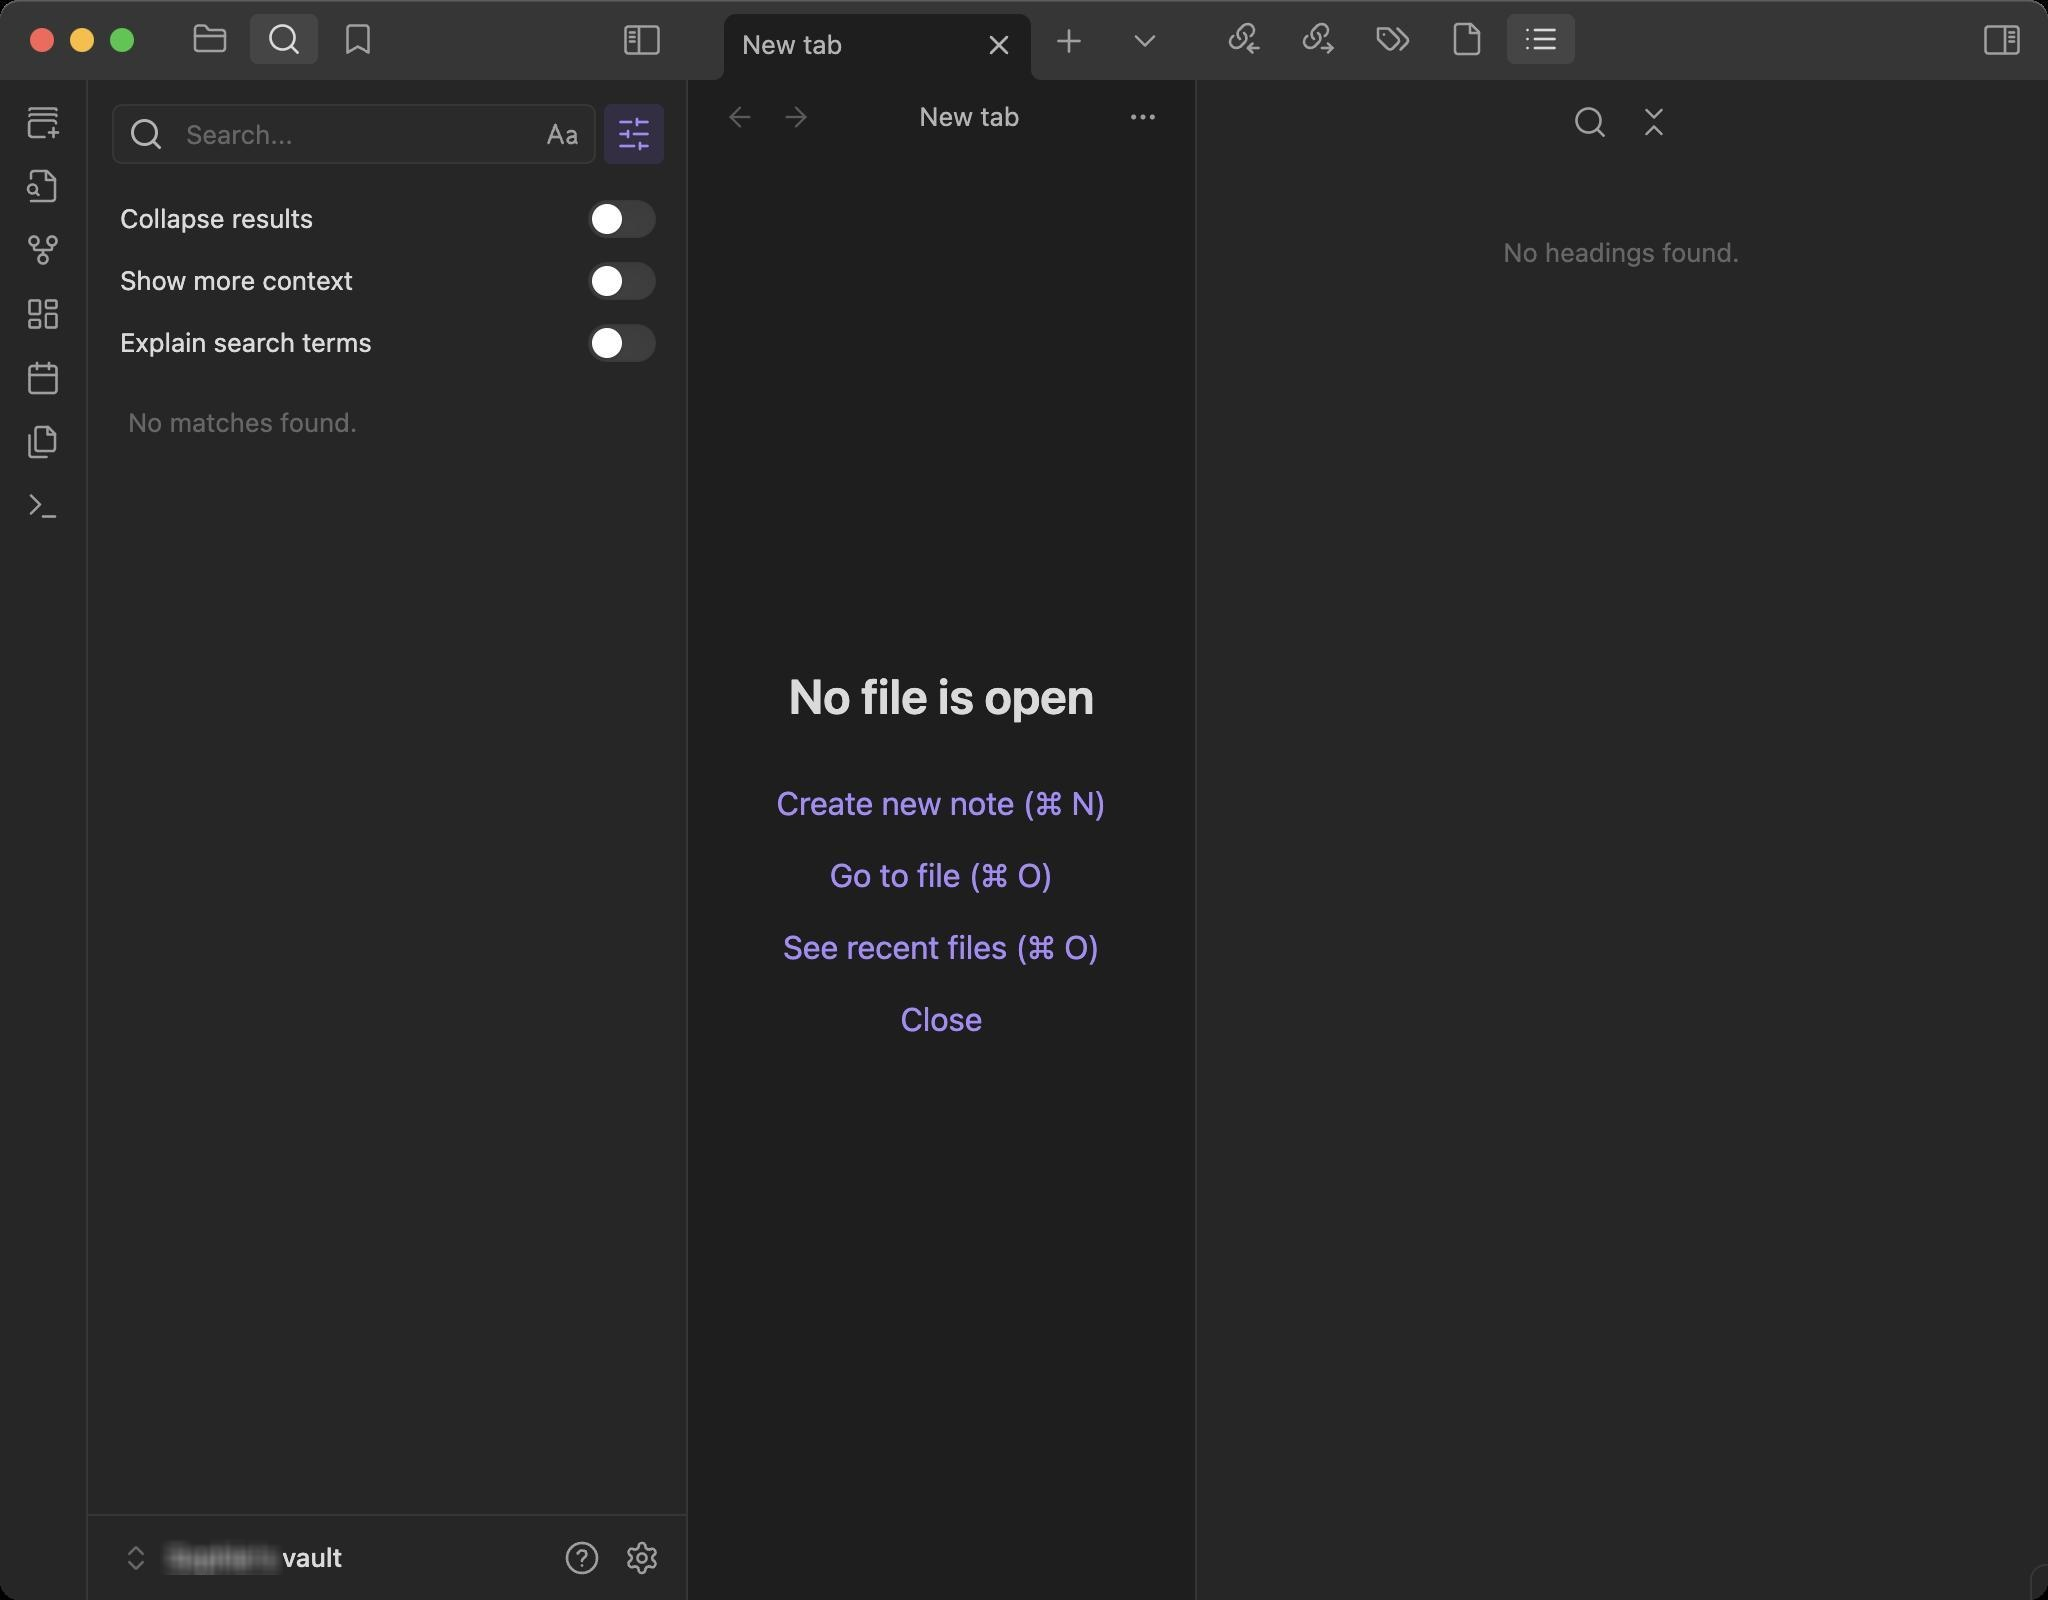
Accessibility tree:
{"name": "New_tab_-_Sophie's_vault_-_Obsidian_v1.6.7", "role": "AXWindow", "description": null, "role_description": "standard window", "value": null, "position": "325.00;113.00", "size": "1024;800", "children": [{"name": "", "role": "AXGroup", "description": "", "role_description": "group", "value": "", "position": "0.00;0.00", "size": "1024;800", "children": [{"name": "", "role": "AXGroup", "description": "", "role_description": "group", "value": "", "position": "0.00;0.00", "size": "1024;800", "children": [{"name": "", "role": "AXGroup", "description": "", "role_description": "group", "value": "", "position": "0.00;0.00", "size": "1024;800", "children": [{"name": "", "role": "AXGroup", "description": "", "role_description": "group", "value": "", "position": "0.00;0.00", "size": "1024;800", "children": [{"name": "New_tab_-_Sophie's_vault_-_Obsidian_v1.6.7", "role": "AXWebArea", "description": "", "role_description": "HTML content", "value": "", "position": "0.00;0.00", "size": "1024;800", "children": [{"name": "", "role": "AXGroup", "description": "", "role_description": "group", "value": "", "position": "0.00;0.00", "size": "1024;800", "children": [{"name": "", "role": "AXGroup", "description": "", "role_description": "group", "value": "", "position": "0.00;0.00", "size": "1024;800", "children": [{"name": "", "role": "AXGroup", "description": "", "role_description": "group", "value": "", "position": "0.00;0.00", "size": "1024;800", "children": [{"name": "", "role": "AXGroup", "description": "", "role_description": "group", "value": "", "position": "0.00;0.00", "size": "1024;800", "children": [{"name": "", "role": "AXGroup", "description": "", "role_description": "group", "value": "", "position": "0.00;40.00", "size": "44;760", "children": [{"name": "", "role": "AXGroup", "description": "Create new unique note", "role_description": "group", "value": "", "position": "7.00;48.00", "size": "30;26", "children": [{"name": "", "role": "AXImage", "description": "", "role_description": "image", "value": "", "position": "13.00;52.00", "size": "18;18", "children": []}]}, {"name": "", "role": "AXGroup", "description": "Open quick switcher", "role_description": "group", "value": "", "position": "7.00;80.00", "size": "30;26", "children": [{"name": "", "role": "AXImage", "description": "", "role_description": "image", "value": "", "position": "13.00;84.00", "size": "18;18", "children": []}]}, {"name": "", "role": "AXGroup", "description": "Open graph view", "role_description": "group", "value": "", "position": "7.00;112.00", "size": "30;26", "children": [{"name": "", "role": "AXImage", "description": "", "role_description": "image", "value": "", "position": "13.00;116.00", "size": "18;18", "children": []}]}, {"name": "", "role": "AXGroup", "description": "Create new canvas", "role_description": "group", "value": "", "position": "7.00;144.00", "size": "30;26", "children": [{"name": "", "role": "AXImage", "description": "", "role_description": "image", "value": "", "position": "13.00;148.00", "size": "18;18", "children": []}]}, {"name": "", "role": "AXGroup", "description": "Open today's daily note", "role_description": "group", "value": "", "position": "7.00;176.00", "size": "30;26", "children": [{"name": "", "role": "AXImage", "description": "", "role_description": "image", "value": "", "position": "13.00;180.00", "size": "18;18", "children": []}]}, {"name": "", "role": "AXGroup", "description": "Insert template", "role_description": "group", "value": "", "position": "7.00;208.00", "size": "30;26", "children": [{"name": "", "role": "AXImage", "description": "", "role_description": "image", "value": "", "position": "13.00;212.00", "size": "18;18", "children": []}]}, {"name": "", "role": "AXGroup", "description": "Open command palette", "role_description": "group", "value": "", "position": "7.00;240.00", "size": "30;26", "children": [{"name": "", "role": "AXImage", "description": "", "role_description": "image", "value": "", "position": "13.00;244.00", "size": "18;18", "children": []}]}]}, {"name": "", "role": "AXGroup", "description": "", "role_description": "group", "value": "", "position": "44.00;0.00", "size": "300;800", "children": [{"name": "", "role": "AXSplitter", "description": "", "role_description": "splitter", "value": "", "position": "341.00;0.00", "size": "3;800", "children": []}, {"name": "", "role": "AXGroup", "description": "", "role_description": "group", "value": "", "position": "52.00;767.00", "size": "220;25", "children": [{"name": "", "role": "AXImage", "description": "", "role_description": "image", "value": "", "position": "60.00;771.00", "size": "16;16", "children": []}, {"name": "", "role": "AXGroup", "description": "", "role_description": "group", "value": "", "position": "84.00;771.00", "size": "88;17", "children": [{"name": "", "role": "AXStaticText", "description": "", "role_description": "text", "value": "Sophie's vault", "position": "84.00;771.00", "size": "88;16", "children": []}]}]}, {"name": "", "role": "AXGroup", "description": "", "role_description": "group", "value": "", "position": "276.00;766.00", "size": "30;26", "children": [{"name": "", "role": "AXImage", "description": "", "role_description": "image", "value": "", "position": "282.00;770.00", "size": "18;18", "children": []}]}, {"name": "", "role": "AXGroup", "description": "", "role_description": "group", "value": "", "position": "306.00;766.00", "size": "30;26", "children": [{"name": "", "role": "AXImage", "description": "", "role_description": "image", "value": "", "position": "312.00;770.00", "size": "18;18", "children": []}]}, {"name": "", "role": "AXGroup", "description": "", "role_description": "group", "value": "", "position": "44.00;0.00", "size": "300;757", "children": [{"name": "", "role": "AXGroup", "description": "", "role_description": "group", "value": "", "position": "44.00;0.00", "size": "300;40", "children": [{"name": "", "role": "AXGroup", "description": "", "role_description": "group", "value": "", "position": "88.00;6.00", "size": "108;33", "children": [{"name": "", "role": "AXGroup", "description": "Files", "role_description": "group", "value": "", "position": "88.00;7.00", "size": "34;25", "children": [{"name": "", "role": "AXGroup", "description": "", "role_description": "group", "value": "", "position": "88.00;7.00", "size": "34;25", "children": [{"name": "", "role": "AXImage", "description": "", "role_description": "image", "value": "", "position": "96.00;11.00", "size": "18;18", "children": []}]}]}, {"name": "", "role": "AXGroup", "description": "Search", "role_description": "group", "value": "", "position": "125.00;7.00", "size": "34;25", "children": [{"name": "", "role": "AXGroup", "description": "", "role_description": "group", "value": "", "position": "125.00;7.00", "size": "34;25", "children": [{"name": "", "role": "AXImage", "description": "", "role_description": "image", "value": "", "position": "133.00;11.00", "size": "18;18", "children": []}]}]}, {"name": "", "role": "AXGroup", "description": "Bookmarks", "role_description": "group", "value": "", "position": "162.00;7.00", "size": "34;25", "children": [{"name": "", "role": "AXGroup", "description": "", "role_description": "group", "value": "", "position": "162.00;7.00", "size": "34;25", "children": [{"name": "", "role": "AXImage", "description": "", "role_description": "image", "value": "", "position": "170.00;11.00", "size": "18;18", "children": []}]}]}]}, {"name": "", "role": "AXGroup", "description": "", "role_description": "group", "value": "", "position": "306.00;0.00", "size": "30;39", "children": [{"name": "", "role": "AXGroup", "description": "", "role_description": "group", "value": "", "position": "306.00;8.00", "size": "30;24", "children": [{"name": "", "role": "AXImage", "description": "", "role_description": "image", "value": "", "position": "312.00;11.00", "size": "18;18", "children": []}]}]}]}, {"name": "", "role": "AXGroup", "description": "", "role_description": "group", "value": "", "position": "44.00;40.00", "size": "300;717", "children": [{"name": "", "role": "AXGroup", "description": "", "role_description": "group", "value": "", "position": "44.00;40.00", "size": "300;717", "children": [{"name": "", "role": "AXGroup", "description": "", "role_description": "group", "value": "", "position": "44.00;40.00", "size": "300;717", "children": [{"name": "", "role": "AXGroup", "description": "", "role_description": "group", "value": "", "position": "56.00;52.00", "size": "242;30", "children": [{"name": "", "role": "AXTextField", "description": "", "role_description": "search text field", "value": "", "position": "56.00;52.00", "size": "242;30", "children": []}, {"name": "", "role": "AXGroup", "description": "Match case", "role_description": "group", "value": "", "position": "268.00;56.00", "size": "26;22", "children": [{"name": "", "role": "AXImage", "description": "", "role_description": "image", "value": "", "position": "272.00;58.00", "size": "18;18", "children": []}]}]}, {"name": "", "role": "AXGroup", "description": "Search settings", "role_description": "group", "value": "", "position": "302.00;52.00", "size": "30;30", "children": [{"name": "", "role": "AXImage", "description": "", "role_description": "image", "value": "", "position": "308.00;58.00", "size": "18;18", "children": []}]}, {"name": "", "role": "AXGroup", "description": "", "role_description": "group", "value": "", "position": "60.00;101.00", "size": "97;17", "children": [{"name": "", "role": "AXStaticText", "description": "", "role_description": "text", "value": "Collapse results", "position": "60.00;102.00", "size": "97;15", "children": []}]}, {"name": "", "role": "AXGroup", "description": "", "role_description": "group", "value": "", "position": "294.00;100.00", "size": "34;19", "children": [{"name": "", "role": "AXCheckBox", "description": "", "role_description": "checkbox", "value": "", "position": "294.00;100.00", "size": "16;16", "children": []}]}, {"name": "", "role": "AXGroup", "description": "", "role_description": "group", "value": "", "position": "60.00;132.00", "size": "117;17", "children": [{"name": "", "role": "AXStaticText", "description": "", "role_description": "text", "value": "Show more context", "position": "60.00;133.00", "size": "117;15", "children": []}]}, {"name": "", "role": "AXGroup", "description": "", "role_description": "group", "value": "", "position": "294.00;131.00", "size": "35;19", "children": [{"name": "", "role": "AXCheckBox", "description": "", "role_description": "checkbox", "value": "", "position": "294.00;131.00", "size": "17;16", "children": []}]}, {"name": "", "role": "AXGroup", "description": "", "role_description": "group", "value": "", "position": "60.00;163.00", "size": "126;17", "children": [{"name": "", "role": "AXStaticText", "description": "", "role_description": "text", "value": "Explain search terms", "position": "60.00;164.00", "size": "126;15", "children": []}]}, {"name": "", "role": "AXGroup", "description": "", "role_description": "group", "value": "", "position": "294.00;162.00", "size": "35;19", "children": [{"name": "", "role": "AXCheckBox", "description": "", "role_description": "checkbox", "value": "", "position": "294.00;162.00", "size": "17;16", "children": []}]}, {"name": "", "role": "AXGroup", "description": "", "role_description": "group", "value": "", "position": "44.00;191.00", "size": "300;566", "children": [{"name": "", "role": "AXGroup", "description": "", "role_description": "group", "value": "", "position": "56.00;203.00", "size": "276;17", "children": [{"name": "", "role": "AXStaticText", "description": "", "role_description": "text", "value": "No matches found.", "position": "64.00;204.00", "size": "115;15", "children": []}]}]}]}]}]}]}]}, {"name": "", "role": "AXGroup", "description": "", "role_description": "group", "value": "", "position": "344.00;0.00", "size": "254;800", "children": [{"name": "", "role": "AXGroup", "description": "", "role_description": "group", "value": "", "position": "344.00;0.00", "size": "254;800", "children": [{"name": "", "role": "AXGroup", "description": "", "role_description": "group", "value": "", "position": "344.00;0.00", "size": "254;40", "children": [{"name": "", "role": "AXGroup", "description": "", "role_description": "group", "value": "", "position": "347.00;6.00", "size": "184;34", "children": [{"name": "", "role": "AXGroup", "description": "New tab", "role_description": "group", "value": "", "position": "362.00;7.00", "size": "154;33", "children": [{"name": "", "role": "AXGroup", "description": "", "role_description": "group", "value": "", "position": "365.00;8.00", "size": "148;29", "children": [{"name": "", "role": "AXGroup", "description": "", "role_description": "group", "value": "", "position": "371.00;14.00", "size": "117;17", "children": [{"name": "", "role": "AXStaticText", "description": "", "role_description": "text", "value": "New tab", "position": "371.00;14.00", "size": "51;16", "children": []}]}, {"name": "", "role": "AXGroup", "description": "Close", "role_description": "group", "value": "", "position": "490.00;12.00", "size": "20;21", "children": [{"name": "", "role": "AXImage", "description": "", "role_description": "image", "value": "", "position": "492.00;14.00", "size": "16;17", "children": []}]}]}]}]}, {"name": "", "role": "AXGroup", "description": "", "role_description": "group", "value": "", "position": "522.00;0.00", "size": "26;39", "children": [{"name": "", "role": "AXGroup", "description": "New tab", "role_description": "group", "value": "", "position": "522.00;8.00", "size": "26;26", "children": [{"name": "", "role": "AXImage", "description": "", "role_description": "image", "value": "", "position": "526.00;12.00", "size": "18;18", "children": []}]}]}, {"name": "", "role": "AXGroup", "description": "", "role_description": "group", "value": "", "position": "560.00;0.00", "size": "26;39", "children": [{"name": "", "role": "AXGroup", "description": "", "role_description": "group", "value": "", "position": "560.00;8.00", "size": "26;26", "children": [{"name": "", "role": "AXImage", "description": "", "role_description": "image", "value": "", "position": "564.00;12.00", "size": "18;18", "children": []}]}]}]}, {"name": "", "role": "AXGroup", "description": "", "role_description": "group", "value": "", "position": "344.00;40.00", "size": "254;760", "children": [{"name": "", "role": "AXGroup", "description": "", "role_description": "group", "value": "", "position": "344.00;40.00", "size": "254;760", "children": [{"name": "", "role": "AXGroup", "description": "", "role_description": "group", "value": "", "position": "344.00;40.00", "size": "254;760", "children": [{"name": "", "role": "AXGroup", "description": "", "role_description": "group", "value": "", "position": "344.00;40.00", "size": "254;38", "children": [{"name": "", "role": "AXButton", "description": "Navigate back", "role_description": "button", "value": "", "position": "356.00;46.00", "size": "28;25", "children": [{"name": "", "role": "AXImage", "description": "", "role_description": "image", "value": "", "position": "362.00;50.00", "size": "16;17", "children": []}]}, {"name": "", "role": "AXButton", "description": "Navigate forward", "role_description": "button", "value": "", "position": "384.00;46.00", "size": "28;25", "children": [{"name": "", "role": "AXImage", "description": "", "role_description": "image", "value": "", "position": "390.00;50.00", "size": "16;17", "children": []}]}, {"name": "", "role": "AXGroup", "description": "", "role_description": "group", "value": "", "position": "420.00;40.00", "size": "130;37", "children": [{"name": "", "role": "AXGroup", "description": "", "role_description": "group", "value": "", "position": "460.00;50.00", "size": "50;17", "children": [{"name": "", "role": "AXStaticText", "description": "", "role_description": "text", "value": "New tab", "position": "460.00;51.00", "size": "50;15", "children": []}]}]}, {"name": "", "role": "AXButton", "description": "More options", "role_description": "button", "value": "", "position": "558.00;46.00", "size": "28;25", "children": [{"name": "", "role": "AXImage", "description": "", "role_description": "image", "value": "", "position": "564.00;50.00", "size": "16;17", "children": []}]}]}, {"name": "", "role": "AXGroup", "description": "", "role_description": "group", "value": "", "position": "344.00;78.00", "size": "254;722", "children": [{"name": "", "role": "AXGroup", "description": "", "role_description": "group", "value": "", "position": "344.00;40.00", "size": "254;760", "children": [{"name": "", "role": "AXGroup", "description": "", "role_description": "group", "value": "", "position": "388.00;332.00", "size": "166;32", "children": [{"name": "", "role": "AXStaticText", "description": "", "role_description": "text", "value": "No file is open", "position": "394.00;334.00", "size": "154;28", "children": []}]}, {"name": "", "role": "AXGroup", "description": "", "role_description": "group", "value": "", "position": "388.00;384.00", "size": "166;36", "children": [{"name": "", "role": "AXStaticText", "description": "", "role_description": "text", "value": "Create new note (⌘ N)", "position": "388.00;392.00", "size": "166;20", "children": []}]}, {"name": "", "role": "AXGroup", "description": "", "role_description": "group", "value": "", "position": "388.00;420.00", "size": "166;36", "children": [{"name": "", "role": "AXStaticText", "description": "", "role_description": "text", "value": "Go to file (⌘ O)", "position": "415.00;428.00", "size": "112;20", "children": []}]}, {"name": "", "role": "AXGroup", "description": "", "role_description": "group", "value": "", "position": "388.00;456.00", "size": "166;36", "children": [{"name": "", "role": "AXStaticText", "description": "", "role_description": "text", "value": "See recent files (⌘ O)", "position": "392.00;464.00", "size": "158;20", "children": []}]}, {"name": "", "role": "AXGroup", "description": "", "role_description": "group", "value": "", "position": "388.00;492.00", "size": "166;36", "children": [{"name": "", "role": "AXStaticText", "description": "", "role_description": "text", "value": "Close", "position": "450.00;500.00", "size": "42;20", "children": []}]}]}]}]}]}]}]}]}, {"name": "", "role": "AXGroup", "description": "", "role_description": "group", "value": "", "position": "598.00;0.00", "size": "426;800", "children": [{"name": "", "role": "AXSplitter", "description": "", "role_description": "splitter", "value": "", "position": "598.00;0.00", "size": "3;800", "children": []}, {"name": "", "role": "AXGroup", "description": "", "role_description": "group", "value": "", "position": "598.00;0.00", "size": "426;800", "children": [{"name": "", "role": "AXGroup", "description": "", "role_description": "group", "value": "", "position": "598.00;0.00", "size": "426;40", "children": [{"name": "", "role": "AXGroup", "description": "", "role_description": "group", "value": "", "position": "606.00;6.00", "size": "182;33", "children": [{"name": "", "role": "AXGroup", "description": "Backlinks", "role_description": "group", "value": "", "position": "606.00;7.00", "size": "34;25", "children": [{"name": "", "role": "AXGroup", "description": "", "role_description": "group", "value": "", "position": "606.00;7.00", "size": "34;25", "children": [{"name": "", "role": "AXGroup", "description": "", "role_description": "group", "value": "", "position": "614.00;11.00", "size": "18;18", "children": [{"name": "", "role": "AXImage", "description": "", "role_description": "image", "value": "", "position": "614.00;11.00", "size": "18;18", "children": []}]}]}]}, {"name": "", "role": "AXGroup", "description": "Outgoing links", "role_description": "group", "value": "", "position": "643.00;7.00", "size": "34;25", "children": [{"name": "", "role": "AXGroup", "description": "", "role_description": "group", "value": "", "position": "643.00;7.00", "size": "34;25", "children": [{"name": "", "role": "AXGroup", "description": "", "role_description": "group", "value": "", "position": "651.00;11.00", "size": "18;18", "children": [{"name": "", "role": "AXImage", "description": "", "role_description": "image", "value": "", "position": "651.00;11.00", "size": "18;18", "children": []}]}]}]}, {"name": "", "role": "AXGroup", "description": "Tags", "role_description": "group", "value": "", "position": "680.00;7.00", "size": "34;25", "children": [{"name": "", "role": "AXGroup", "description": "", "role_description": "group", "value": "", "position": "680.00;7.00", "size": "34;25", "children": [{"name": "", "role": "AXGroup", "description": "", "role_description": "group", "value": "", "position": "688.00;11.00", "size": "18;18", "children": [{"name": "", "role": "AXImage", "description": "", "role_description": "image", "value": "", "position": "688.00;11.00", "size": "18;18", "children": []}]}]}]}, {"name": "", "role": "AXGroup", "description": "Paper sketch", "role_description": "group", "value": "", "position": "717.00;7.00", "size": "34;25", "children": [{"name": "", "role": "AXGroup", "description": "", "role_description": "group", "value": "", "position": "717.00;7.00", "size": "34;25", "children": [{"name": "", "role": "AXImage", "description": "", "role_description": "image", "value": "", "position": "725.00;11.00", "size": "18;18", "children": []}]}]}, {"name": "", "role": "AXGroup", "description": "Outline", "role_description": "group", "value": "", "position": "754.00;7.00", "size": "34;25", "children": [{"name": "", "role": "AXGroup", "description": "", "role_description": "group", "value": "", "position": "754.00;7.00", "size": "34;25", "children": [{"name": "", "role": "AXImage", "description": "", "role_description": "image", "value": "", "position": "762.00;11.00", "size": "18;18", "children": []}]}]}]}, {"name": "", "role": "AXGroup", "description": "", "role_description": "group", "value": "", "position": "986.00;0.00", "size": "38;39", "children": [{"name": "", "role": "AXGroup", "description": "", "role_description": "group", "value": "", "position": "986.00;8.00", "size": "30;24", "children": [{"name": "", "role": "AXImage", "description": "", "role_description": "image", "value": "", "position": "992.00;11.00", "size": "18;18", "children": []}]}]}]}, {"name": "", "role": "AXGroup", "description": "", "role_description": "group", "value": "", "position": "598.00;40.00", "size": "426;760", "children": [{"name": "", "role": "AXGroup", "description": "", "role_description": "group", "value": "", "position": "598.00;40.00", "size": "426;760", "children": [{"name": "", "role": "AXGroup", "description": "", "role_description": "group", "value": "", "position": "598.00;40.00", "size": "426;760", "children": [{"name": "", "role": "AXGroup", "description": "Show search filter", "role_description": "group", "value": "", "position": "780.00;48.00", "size": "30;26", "children": [{"name": "", "role": "AXImage", "description": "", "role_description": "image", "value": "", "position": "786.00;52.00", "size": "18;18", "children": []}]}, {"name": "", "role": "AXGroup", "description": "Collapse all", "role_description": "group", "value": "", "position": "812.00;48.00", "size": "30;26", "children": [{"name": "", "role": "AXImage", "description": "", "role_description": "image", "value": "", "position": "818.00;52.00", "size": "18;18", "children": []}]}, {"name": "", "role": "AXGroup", "description": "", "role_description": "group", "value": "", "position": "598.00;82.00", "size": "426;718", "children": [{"name": "", "role": "AXGroup", "description": "", "role_description": "group", "value": "", "position": "610.00;94.00", "size": "402;65", "children": [{"name": "", "role": "AXStaticText", "description": "", "role_description": "text", "value": "No headings found.", "position": "752.00;119.00", "size": "118;15", "children": []}]}]}]}]}]}]}]}]}]}, {"name": "", "role": "AXGroup", "description": "", "role_description": "group", "value": "", "position": "1015.00;782.00", "size": "9;18", "children": []}]}]}]}]}]}]}]}, {"name": null, "role": "AXButton", "description": null, "role_description": "close button", "value": null, "position": "14.00;12.00", "size": "14;16", "children": []}, {"name": null, "role": "AXButton", "description": null, "role_description": "full screen button", "value": null, "position": "54.00;12.00", "size": "14;16", "children": [{"name": null, "role": "AXGroup", "description": null, "role_description": "group", "value": null, "position": "54.00;12.00", "size": "14;16", "children": [{"name": null, "role": "AXGroup", "description": null, "role_description": "group", "value": null, "position": "54.00;12.00", "size": "14;16", "children": []}]}]}, {"name": null, "role": "AXButton", "description": null, "role_description": "minimize button", "value": null, "position": "34.00;12.00", "size": "14;16", "children": []}]}